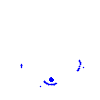
Particle: kaon